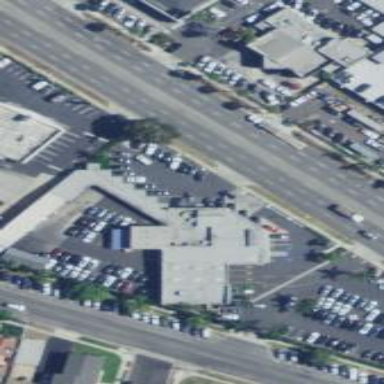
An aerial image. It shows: Commercial building used for cars.